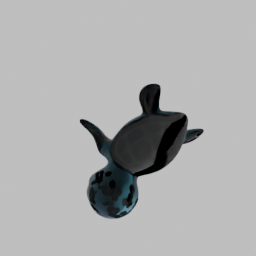
Label: animals